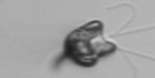
Label: Pyramimonas_longicauda